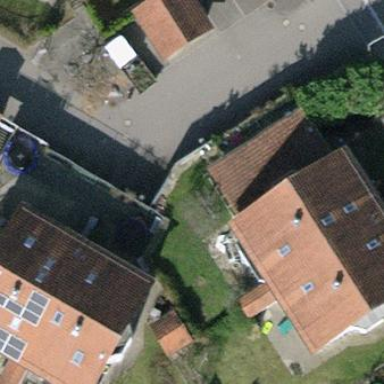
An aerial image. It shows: Semi-detached house with gabled roof.